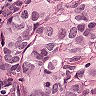
Metastatic tissue present: yes